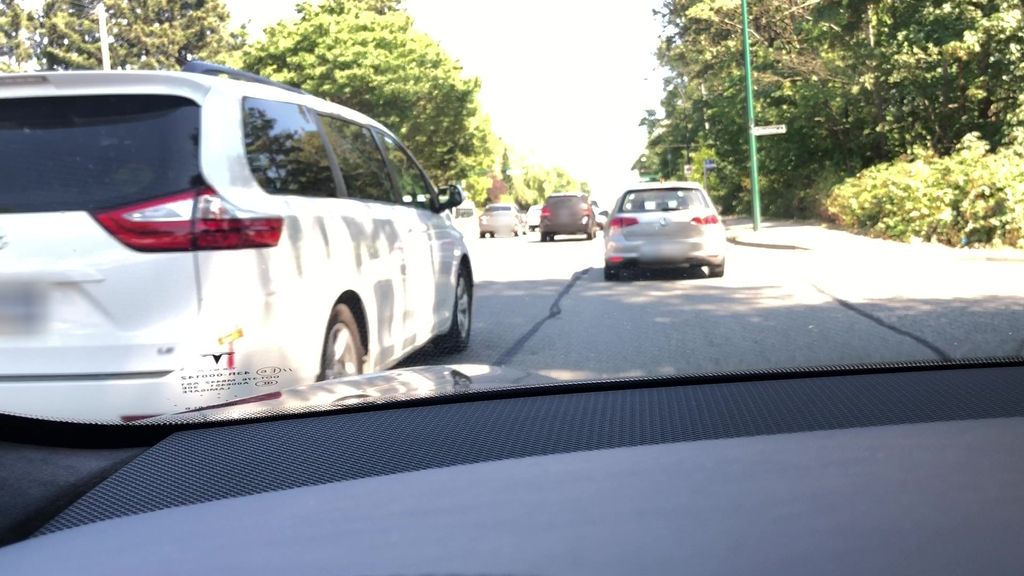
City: vancouver